Aerial crown-view tile of a tropical tree (Barro Colorado Island, Panama), acquired 20240918:
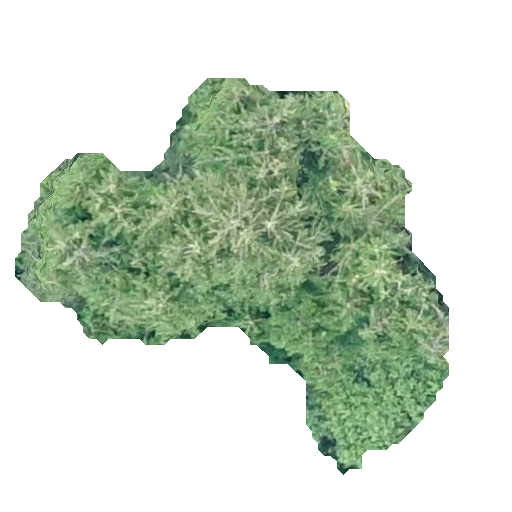
Species: Quararibea stenophylla
GBIF accepted scientific name: Quararibea stenophylla
Crown area: 148.446 m²